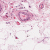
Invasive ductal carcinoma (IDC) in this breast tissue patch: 0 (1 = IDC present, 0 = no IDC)